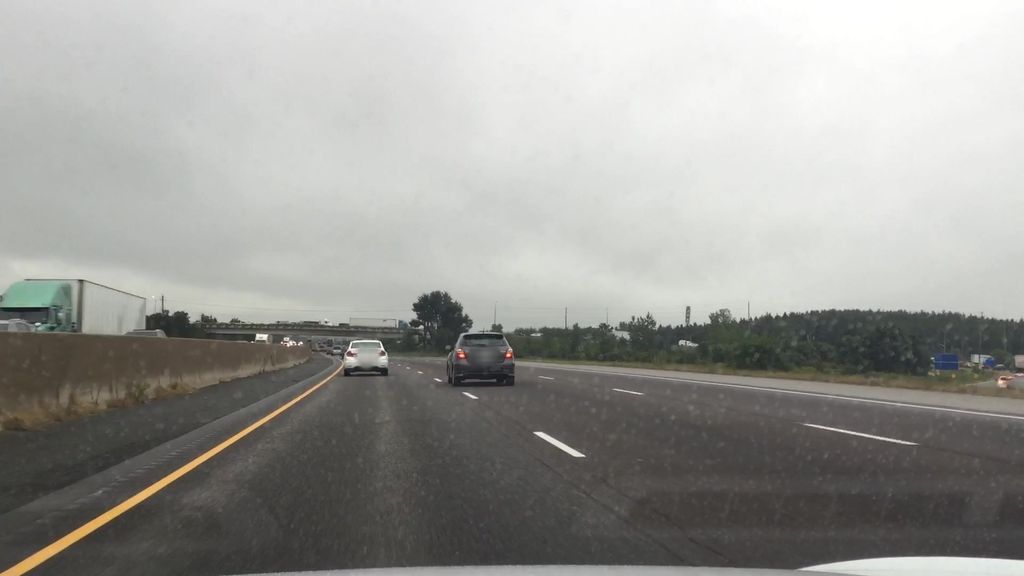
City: kitchener-waterloo